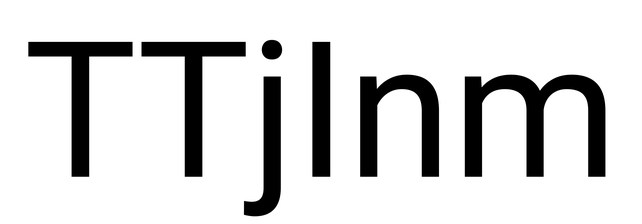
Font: Roboto_Regular